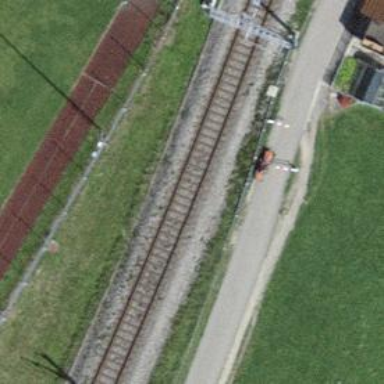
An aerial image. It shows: Single railway track with electrification through contact line.